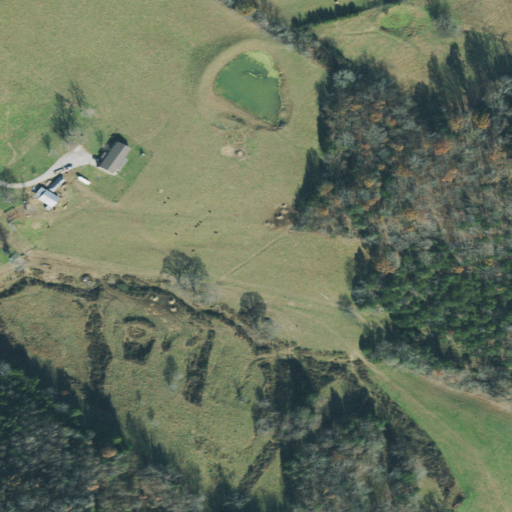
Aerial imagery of valley in Tennessee named Lowe Hollow containing pasture, mixed forest, deciduous forest, evergreen forest, and open development